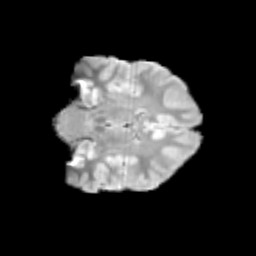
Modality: T2w
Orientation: coronal
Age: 13
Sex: male
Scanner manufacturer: siemens
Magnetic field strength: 3 T
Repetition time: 3.8 s
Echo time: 0.07 s